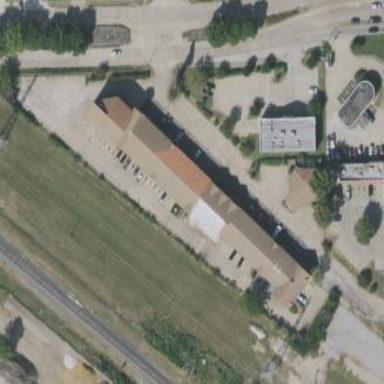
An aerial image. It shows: Building that is motel.